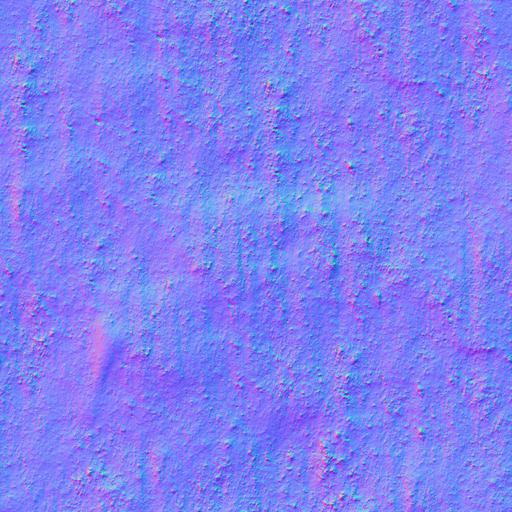
dirt dirty ground light smooth